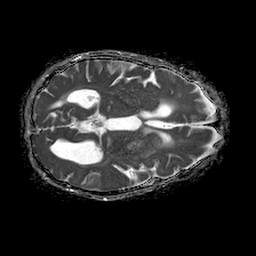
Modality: ADC
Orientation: axial
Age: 76
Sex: female
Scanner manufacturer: philips
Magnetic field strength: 1.5 T
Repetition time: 4.6 s
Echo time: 0.08631 s